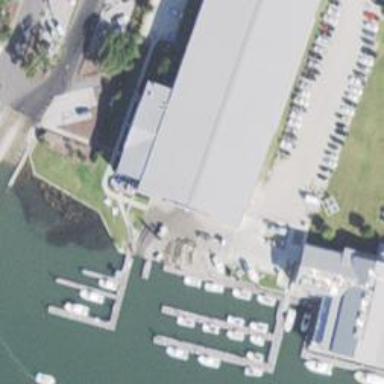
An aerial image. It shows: Boatyard located near waterway.